An envelope spectrum derived from a bearing vibration measurement is shown; the reference markers locate BPFO, BPFI, BSF and FTF for this bearing geometry and shaft speed. Determine the bearing's health state. Answer with exactly one of: normal, inner_race, outer_race, ball.
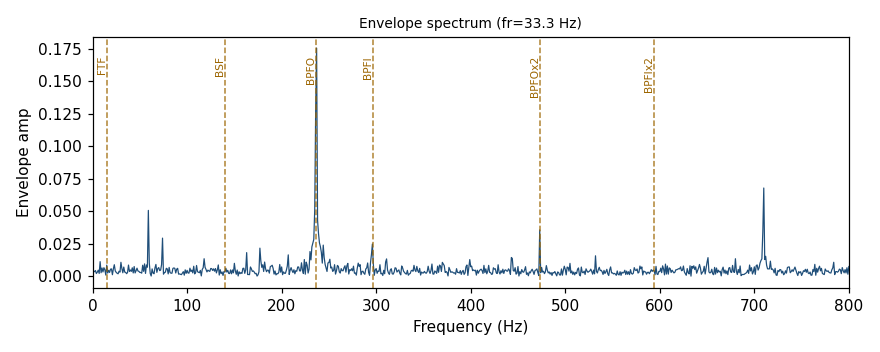
Answer: outer_race